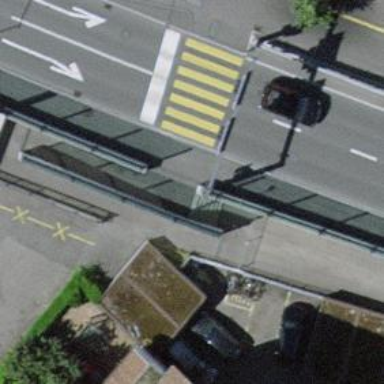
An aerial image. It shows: Footway with zebra crossing.